Question: I found a lot of examples and questions on this topic but what ever I try the result is blank.
From the xml I need to get out the first 'listing' element from there I need just the DisplayName and Address info.

'''
var listings = from c in xdoc.Elements("listing") select c;
'''
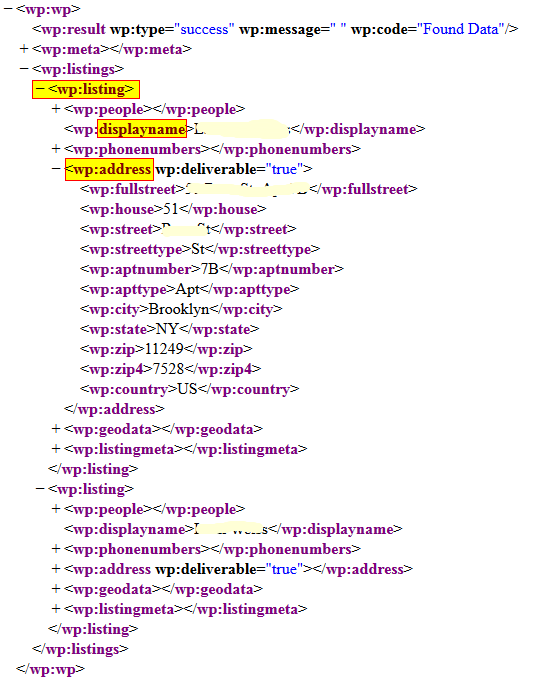
Answer: You are missing the namespace in your query. The name of the node is not 'listing' it is namespace + 'listing'
So you need to get the namespace of the 'wp' element or use the local name property:
'''
var listings = from c in xdoc.Descendants()
where c.Name.LocalName == "listing"
select c;
'''
or you need to get the namespace and add it to the query
'''
XNamespace ns = // namespace name here
var listings = from c in xdoc.Descendants(ns + "listing") select c;
'''
'listing' will be defined as some variation of 'IEnumerable<XElement>'. The exact type will vary depending on which query you used, but the important part is it will derive from 'IEnumerable<>'.
The other problem is your use of the 'Elements()' method. 'Elements()' will only search the children of node defined by 'xdoc'. 'Descendants()' will also look in the child of the children and all other child nodes.
---
Getting the address and displayname is basically the same process, in fact you can just add it to the original query or use a different query (it all depends on how you want to use it later - will you ever need the other elements of 'wp:listing' or just the 'displayname' and 'address'?
If you might need others, then it seems logical to do it as a different query so you can query your result later. Readability also comes into play as nesting multiple queries inside of each other can make it difficult to read in my opinion.
Getting Address is the hardest part. You need to decide how you want it... do you want a 'XElement' with all of the address parts as child nodes? Or do you want to construct a new object? Or do you just need a concatenated string?
But the general query would be something like this:
'''
var result = from listing in listings
select new
{
Name = listing.Element(ns + "displayname").Value,
Address = listing.Element(ns + "address")
};
'''
This would give you an 'IEnumerable<'a'>' with 'a' defined as an anonymous type consisting of a Name property (as a String) and an Address property (as an XElement). If you want something else, you have to replace 'Address = listing.Element(ns + "address")' with appropriate line(s) of code.
If you just need another anonymous type, then you need to put a nested query in that line:
'''
Address = from part in listing.Elements(ns + "address")
select new
{
FullStreet = part.Element(ns + "fullstreet").Value,
HouseNumber = part.Element(ns + "house").Value,
Street = part.Element(ns + "street").Value,
StreetType = part.Element(ns + "streettype").Value,
// continue for all Elements you need/want
};
'''
Or you could just create an 'Address' class and call the constructor or a factory method in the query and pass the XElement or the address parts.